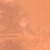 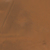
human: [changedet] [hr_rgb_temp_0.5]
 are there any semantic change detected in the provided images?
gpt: A road was edified on the left.